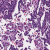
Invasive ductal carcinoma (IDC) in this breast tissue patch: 1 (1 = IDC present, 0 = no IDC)